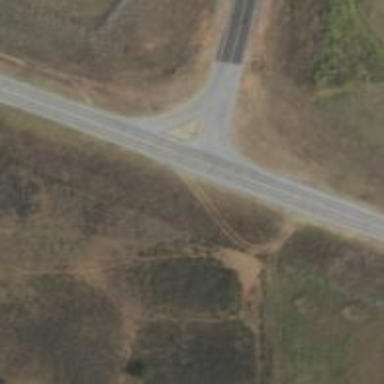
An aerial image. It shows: Tertiary link road.